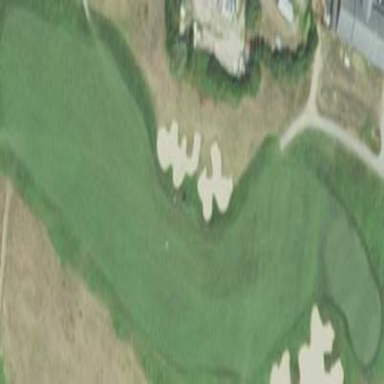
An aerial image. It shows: Grassy area designated for leisure. It is golf pitch with fairways.